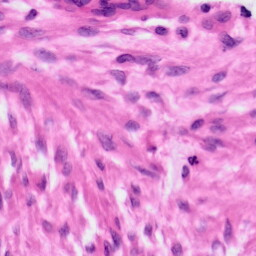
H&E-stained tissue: Ovarian